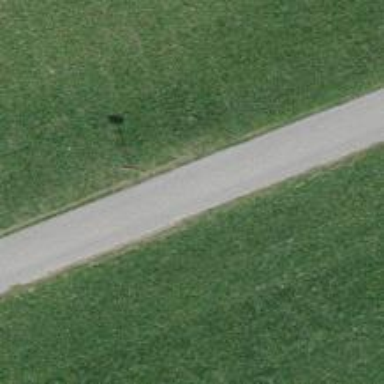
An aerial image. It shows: Pole with roof cover.